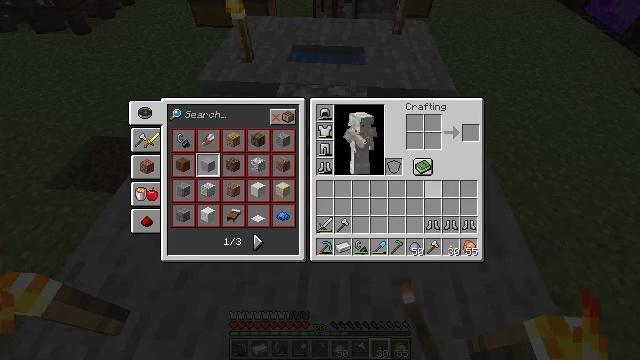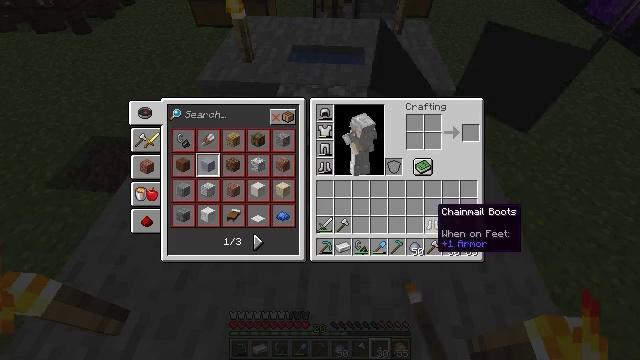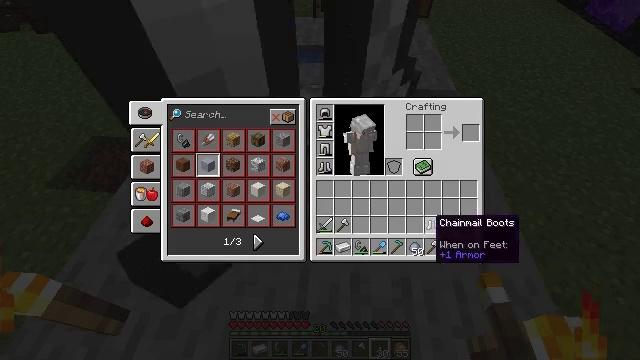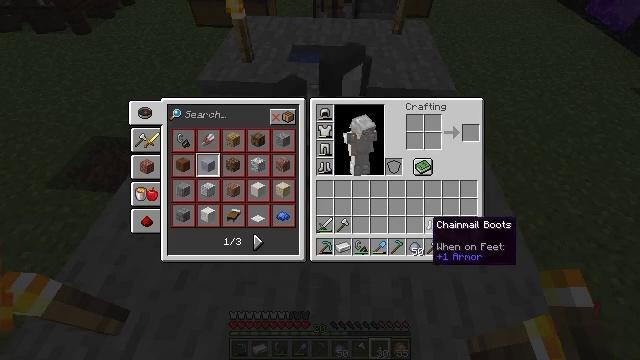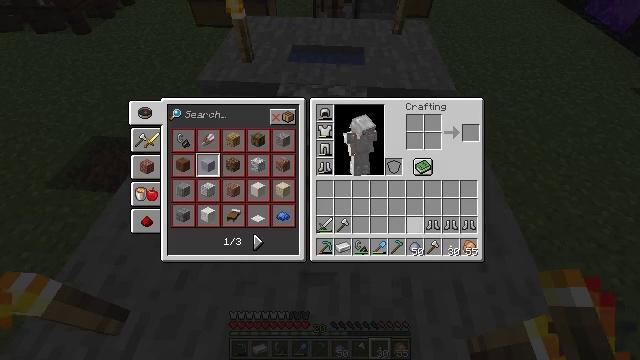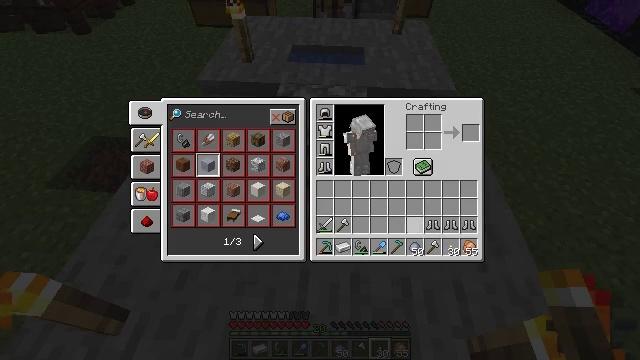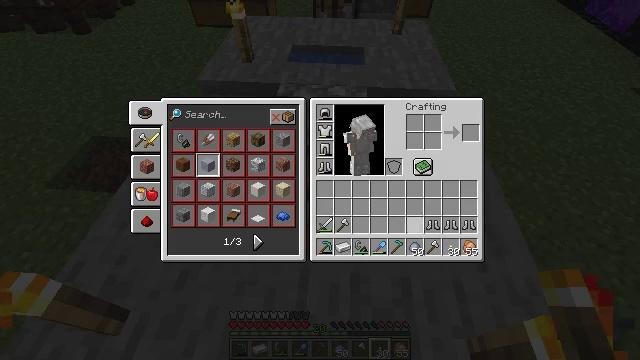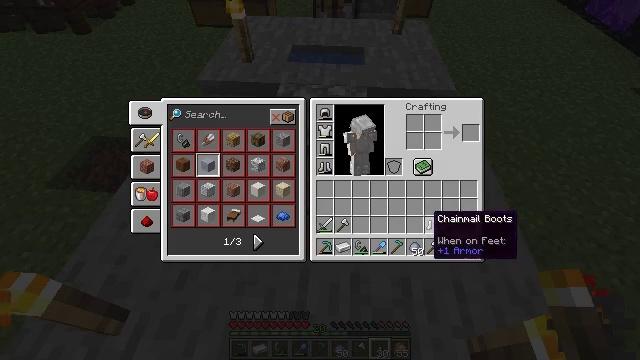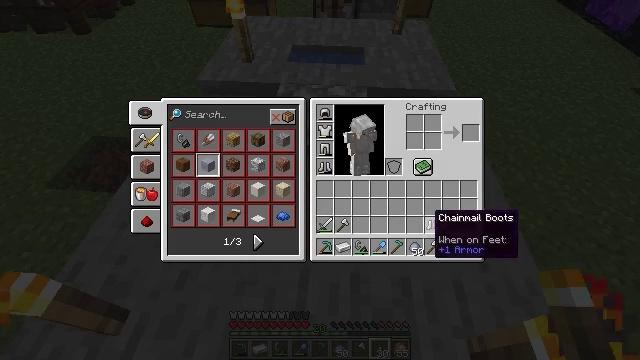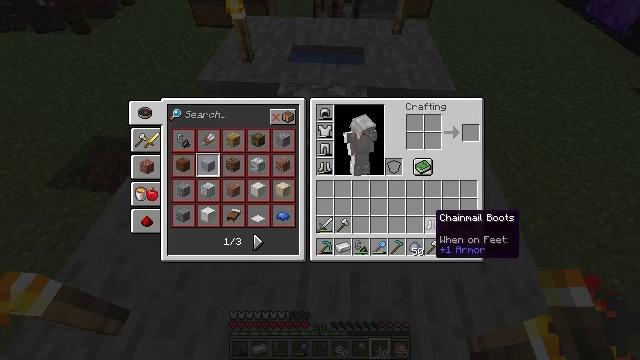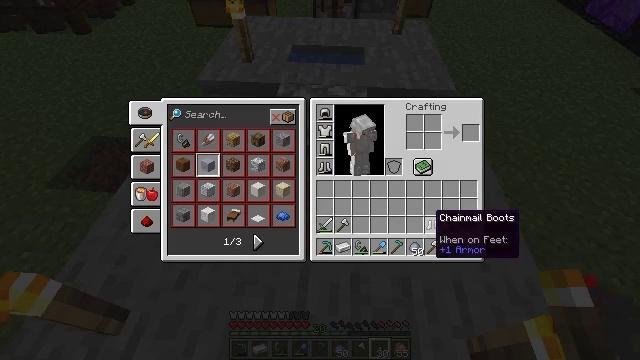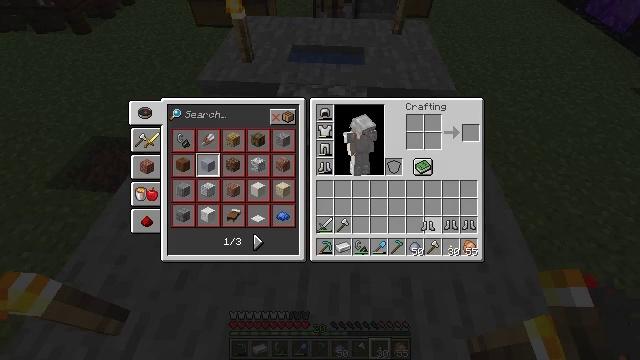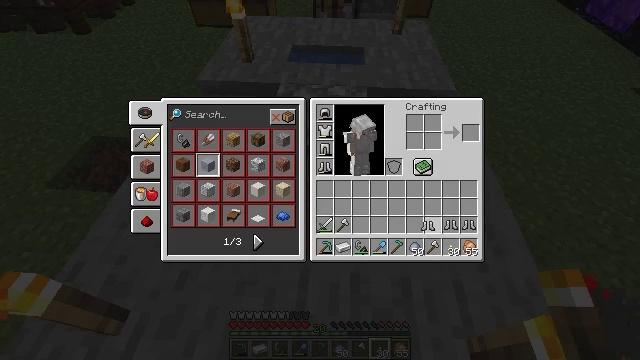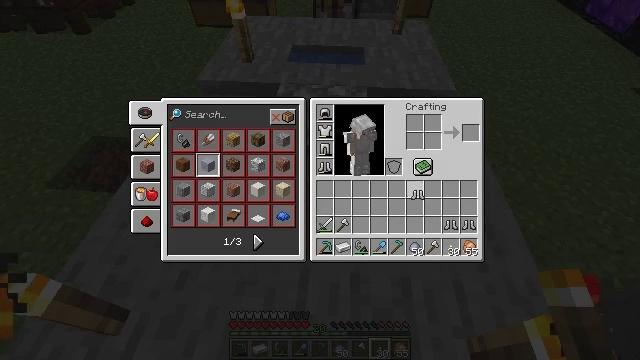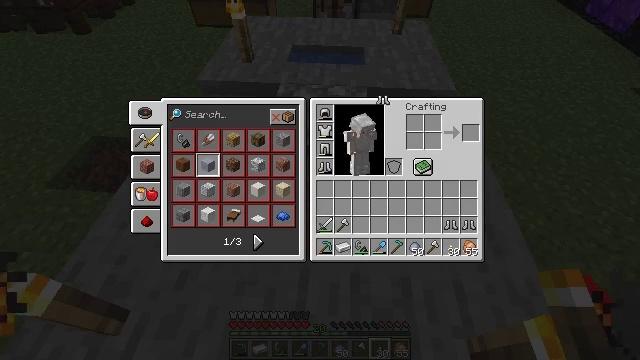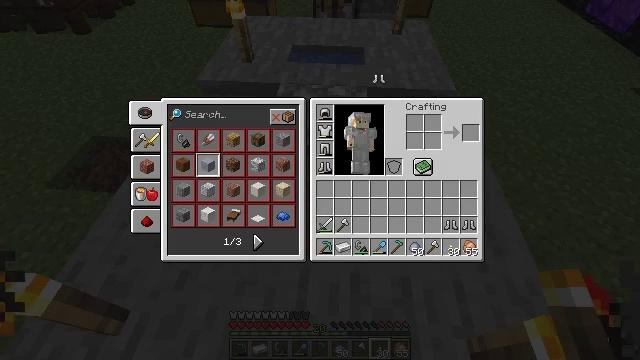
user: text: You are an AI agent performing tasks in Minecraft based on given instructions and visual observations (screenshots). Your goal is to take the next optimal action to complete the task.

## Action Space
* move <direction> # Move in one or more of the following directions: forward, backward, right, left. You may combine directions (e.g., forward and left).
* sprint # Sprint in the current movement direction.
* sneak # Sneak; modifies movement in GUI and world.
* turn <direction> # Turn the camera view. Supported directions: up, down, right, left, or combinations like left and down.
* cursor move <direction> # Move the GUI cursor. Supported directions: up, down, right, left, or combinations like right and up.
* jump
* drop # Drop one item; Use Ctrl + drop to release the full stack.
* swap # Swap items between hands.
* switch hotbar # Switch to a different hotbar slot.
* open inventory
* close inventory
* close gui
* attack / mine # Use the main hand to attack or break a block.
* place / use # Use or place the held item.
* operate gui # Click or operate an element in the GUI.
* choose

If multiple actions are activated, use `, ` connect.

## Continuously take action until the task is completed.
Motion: motion action
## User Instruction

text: Drop a pair of chainmail boots.
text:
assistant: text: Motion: turn down
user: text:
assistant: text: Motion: turn down
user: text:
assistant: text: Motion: no_op
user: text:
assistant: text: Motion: no_op
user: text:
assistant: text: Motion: no_op
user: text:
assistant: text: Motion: no_op
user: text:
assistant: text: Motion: no_op
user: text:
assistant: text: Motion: no_op
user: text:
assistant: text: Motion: no_op
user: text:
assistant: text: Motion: no_op
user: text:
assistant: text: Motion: attack / mine
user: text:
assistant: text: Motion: attack / mine
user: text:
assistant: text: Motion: turn left and up, attack / mine
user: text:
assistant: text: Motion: turn left and up
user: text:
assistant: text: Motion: turn up
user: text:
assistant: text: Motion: no_op
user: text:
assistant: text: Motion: attack / mine
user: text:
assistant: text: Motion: attack / mine
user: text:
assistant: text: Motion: attack / mine
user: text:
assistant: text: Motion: attack / mine
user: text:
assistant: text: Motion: no_op
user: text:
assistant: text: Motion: turn right and down
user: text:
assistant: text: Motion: turn right and down
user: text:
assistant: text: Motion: turn right and down
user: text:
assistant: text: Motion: turn down
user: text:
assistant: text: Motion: no_op
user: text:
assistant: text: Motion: no_op
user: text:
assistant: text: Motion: turn left
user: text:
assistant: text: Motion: turn left
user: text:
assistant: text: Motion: no_op